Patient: sex F, age 32
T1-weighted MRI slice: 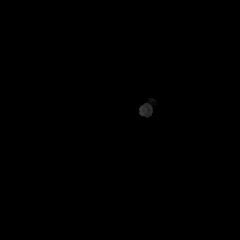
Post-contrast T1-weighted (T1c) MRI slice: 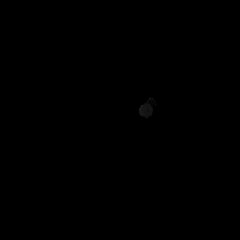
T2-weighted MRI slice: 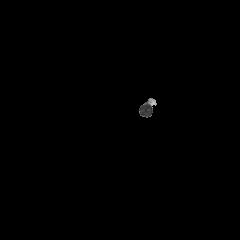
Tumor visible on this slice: no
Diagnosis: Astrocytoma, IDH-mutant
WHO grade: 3